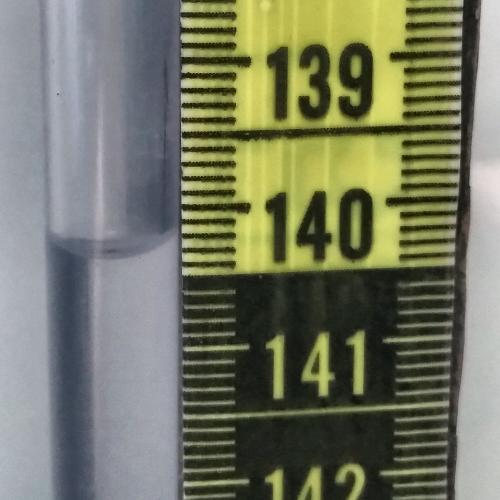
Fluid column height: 140.3 cm